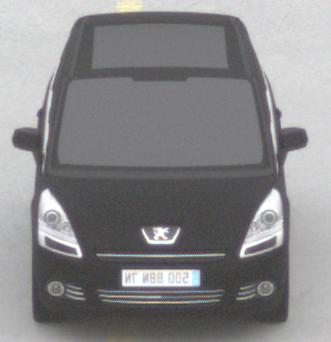
Make: Peugeot
Model: 5008 120 VTi
Detailed model: 5008 (I) Van
Model produced from: 2009/10
Model produced until: 2011/07
Doors: 5
Color: black
Road condition: dry road
Daytime: morning or afternoon
Contrast: low contrast